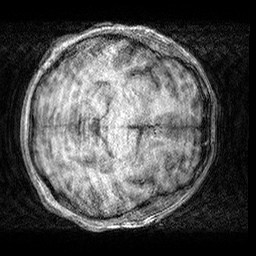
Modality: T1w
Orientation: axial
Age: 32
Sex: male
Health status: healthy
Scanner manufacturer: siemens
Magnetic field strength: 3 T
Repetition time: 2.3 s
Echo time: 0.00303 s